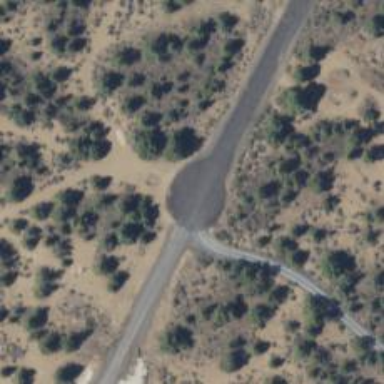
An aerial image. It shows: Turning circle on the road.